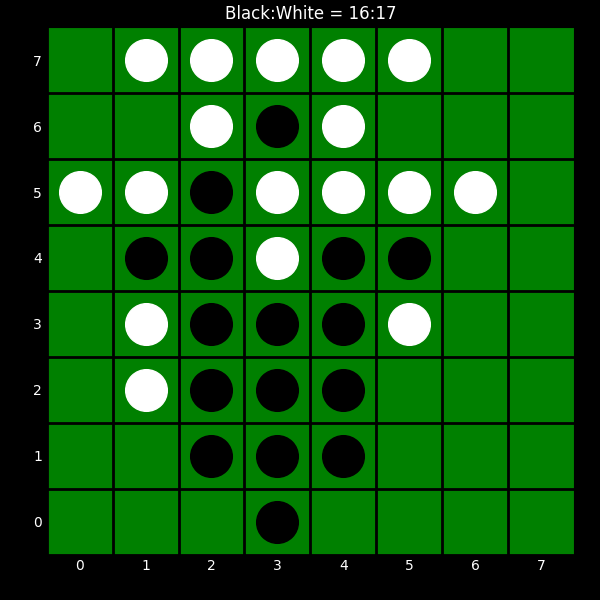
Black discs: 16
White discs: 17